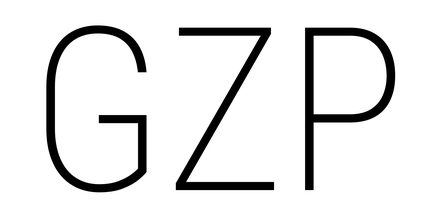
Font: Roboto_Condensed_ExtraLight